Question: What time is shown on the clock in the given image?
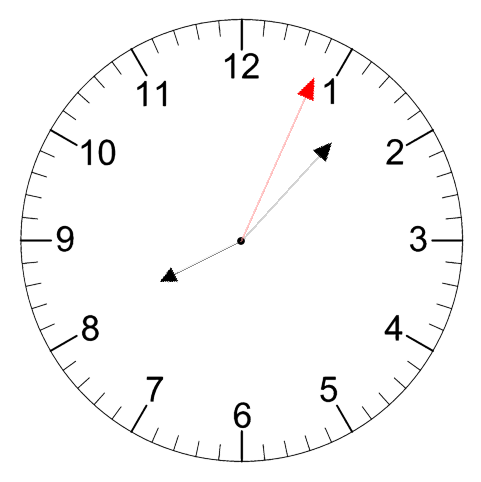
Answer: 08:07:04